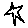
Label: star